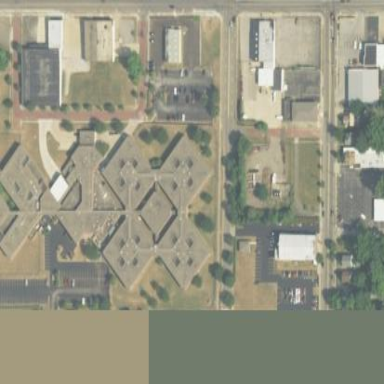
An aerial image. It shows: Prison building.